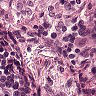
Metastatic tissue present: no